Field crop: tomato
Growth stage: 1
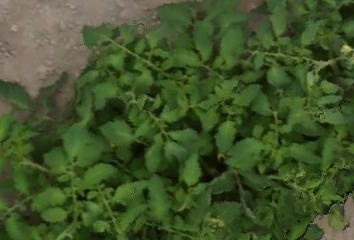
Species: tomato